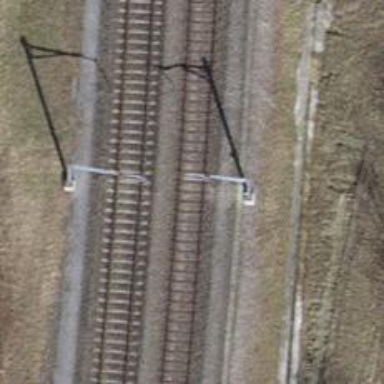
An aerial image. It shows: Railway milestone with catenary mast.